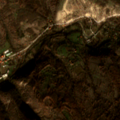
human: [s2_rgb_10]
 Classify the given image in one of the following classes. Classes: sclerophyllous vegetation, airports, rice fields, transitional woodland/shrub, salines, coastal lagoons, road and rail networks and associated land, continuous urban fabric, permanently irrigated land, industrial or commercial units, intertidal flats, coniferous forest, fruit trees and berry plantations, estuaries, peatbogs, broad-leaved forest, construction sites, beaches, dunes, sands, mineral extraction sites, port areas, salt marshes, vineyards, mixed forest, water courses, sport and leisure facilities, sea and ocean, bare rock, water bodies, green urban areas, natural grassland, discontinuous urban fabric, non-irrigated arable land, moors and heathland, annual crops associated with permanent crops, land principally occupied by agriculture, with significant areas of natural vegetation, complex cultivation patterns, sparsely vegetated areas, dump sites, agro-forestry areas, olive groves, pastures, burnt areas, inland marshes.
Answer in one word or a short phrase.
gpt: land principally occupied by agriculture, with significant areas of natural vegetation, broad-leaved forest, transitional woodland/shrub